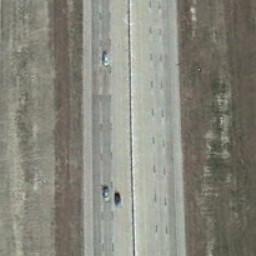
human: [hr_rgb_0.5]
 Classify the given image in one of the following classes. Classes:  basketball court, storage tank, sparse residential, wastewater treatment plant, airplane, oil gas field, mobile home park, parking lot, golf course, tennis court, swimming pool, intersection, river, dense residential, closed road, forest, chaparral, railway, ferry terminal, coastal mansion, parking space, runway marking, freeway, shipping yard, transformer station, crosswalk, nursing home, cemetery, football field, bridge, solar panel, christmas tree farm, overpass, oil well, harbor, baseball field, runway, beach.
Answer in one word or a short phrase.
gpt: freeway